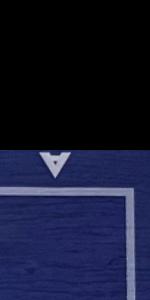
Label: Empty